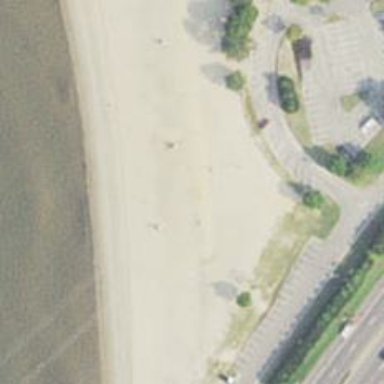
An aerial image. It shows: Lifeguard station.